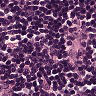
Metastatic tissue present: no